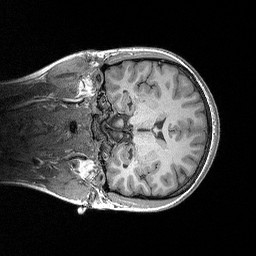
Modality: T1w
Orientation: coronal
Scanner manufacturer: siemens
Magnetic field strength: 3 T
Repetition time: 2.3 s
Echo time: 0.00298 s